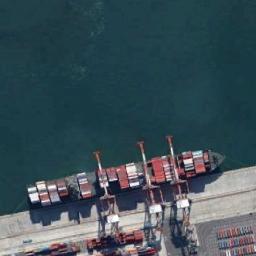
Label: ship